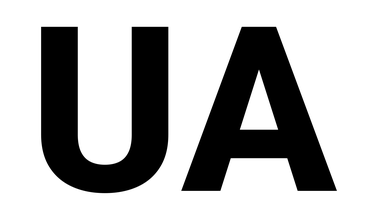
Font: Roboto_ExtraBold